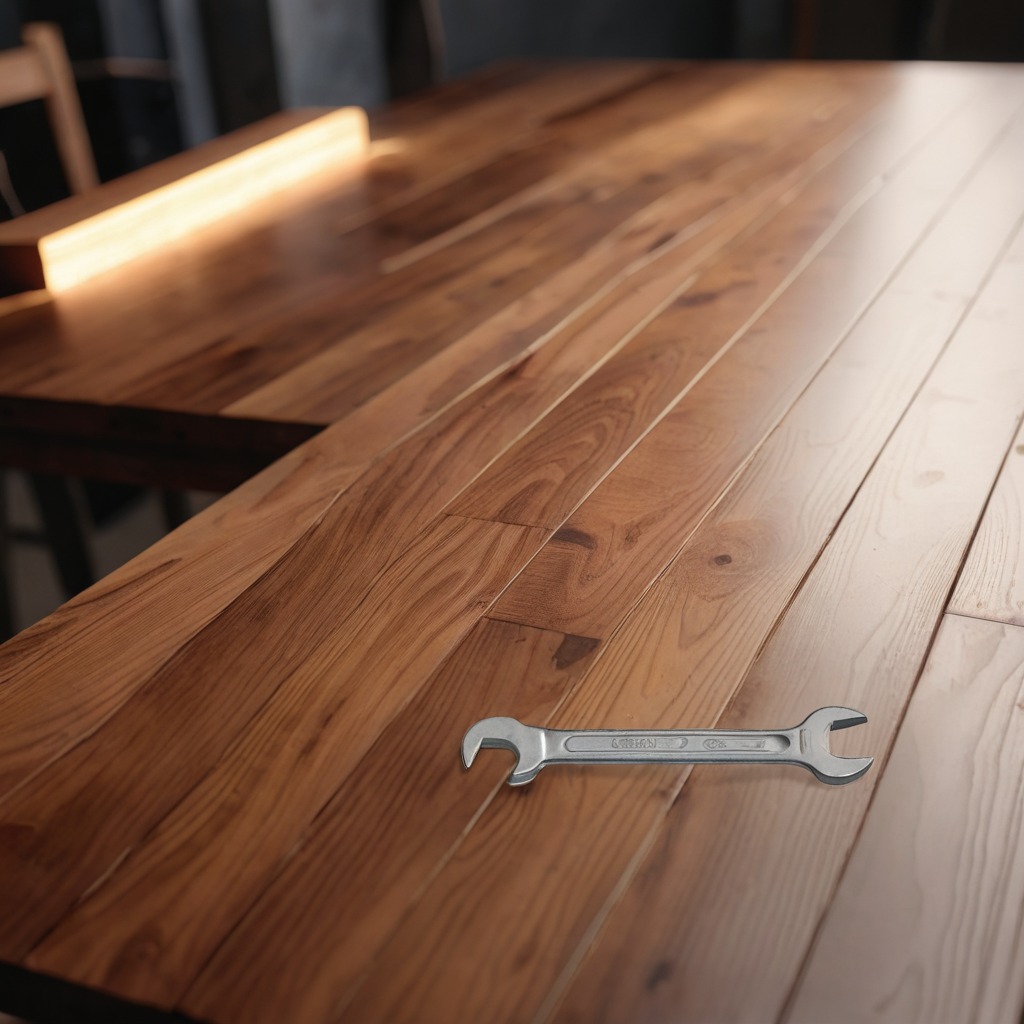
An wrench is lying on a wooden table in a carpentry studio rich wood textures side lighting.